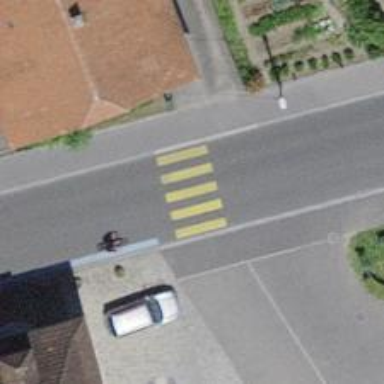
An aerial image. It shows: Marked crossing on the road.